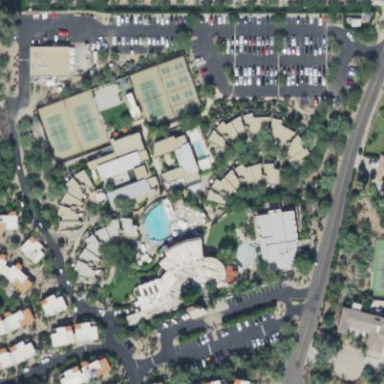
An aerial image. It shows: Hotel offering tourism services.